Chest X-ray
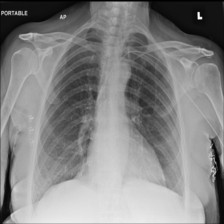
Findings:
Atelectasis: negative
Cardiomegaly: negative
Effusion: negative
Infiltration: negative
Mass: negative
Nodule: negative
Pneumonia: negative
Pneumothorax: negative
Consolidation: negative
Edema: negative
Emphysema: negative
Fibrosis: negative
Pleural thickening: negative
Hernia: negative